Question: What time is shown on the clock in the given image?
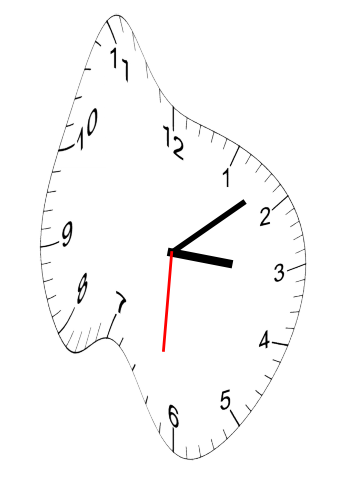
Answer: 03:08:31